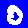
Digit: 0